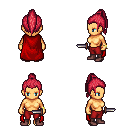
a pixel art fantasy rpg character, female body template, human, tanned skin, red cape, red pants, ruby red long topknot hairstyle, bracelets, maroon shoes, dagger, four views (front, back, left, right), 2x2 character sprite sheet, small pixel art, hard edges, no anti-aliasing